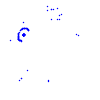
Particle: proton